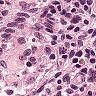
Metastatic tissue present: no